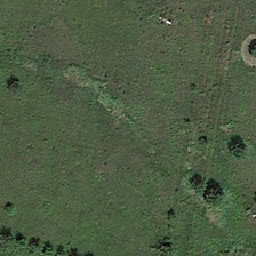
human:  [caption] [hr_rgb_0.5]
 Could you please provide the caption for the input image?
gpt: there are one or two sheep on the vast prairie .

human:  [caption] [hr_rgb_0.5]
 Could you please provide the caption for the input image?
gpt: There are many plants growing here, forming a dense forest.

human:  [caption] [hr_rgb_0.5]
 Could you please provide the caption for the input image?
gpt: prairie has a thriving trees .

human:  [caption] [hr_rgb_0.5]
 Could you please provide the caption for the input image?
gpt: Many plants growing here form a dense forest.

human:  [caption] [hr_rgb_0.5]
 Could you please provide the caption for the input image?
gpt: many plants that grow here, forming a dense forest at.